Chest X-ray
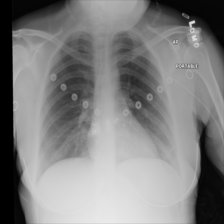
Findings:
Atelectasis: negative
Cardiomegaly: negative
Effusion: negative
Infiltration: negative
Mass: negative
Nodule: negative
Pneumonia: negative
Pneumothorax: negative
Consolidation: negative
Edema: negative
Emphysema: negative
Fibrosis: negative
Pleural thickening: negative
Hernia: negative